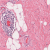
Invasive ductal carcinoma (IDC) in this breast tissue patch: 0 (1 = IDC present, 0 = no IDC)